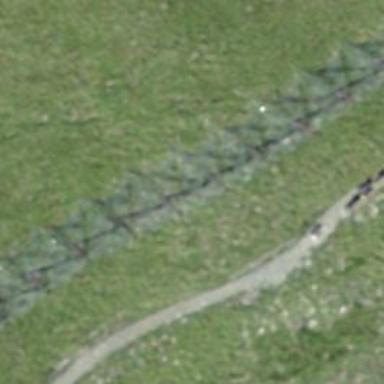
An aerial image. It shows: Avalanche protection barrier made by humans.